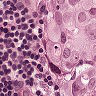
Metastatic tissue present: yes